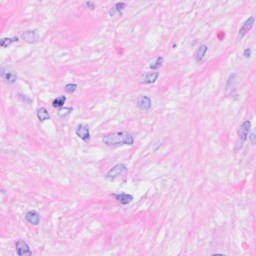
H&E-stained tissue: Breast